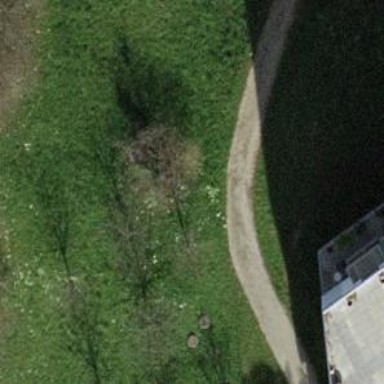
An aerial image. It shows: Unpaved footway.